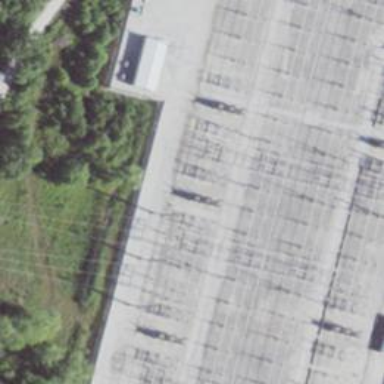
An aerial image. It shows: Switch used for power control.